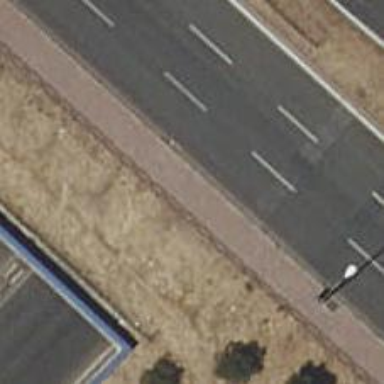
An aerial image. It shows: Secondary road with asphalt surface passing through tunnel.